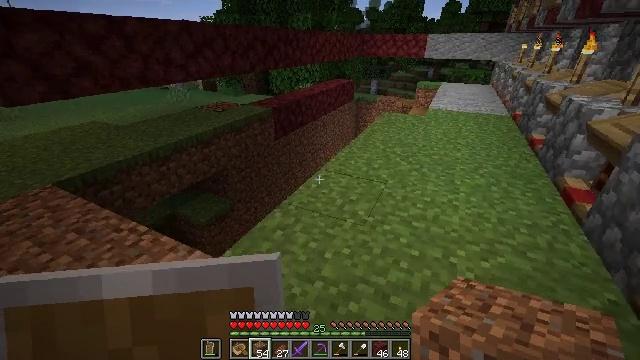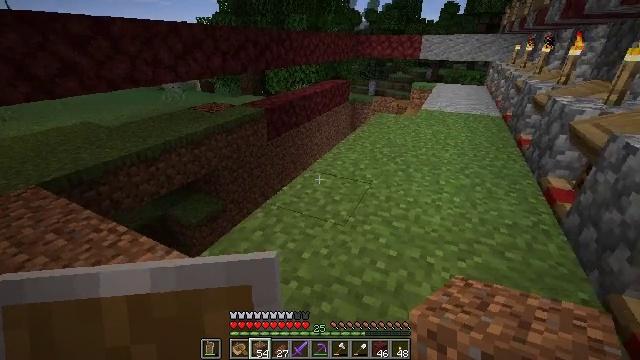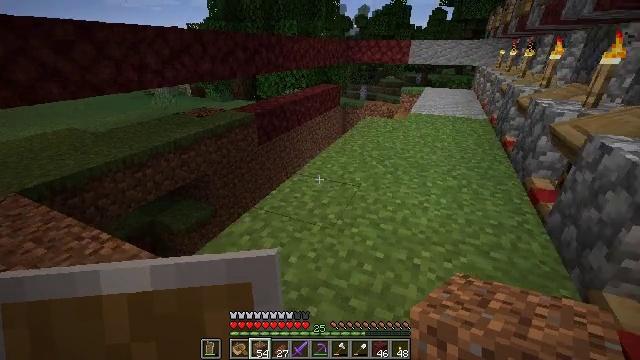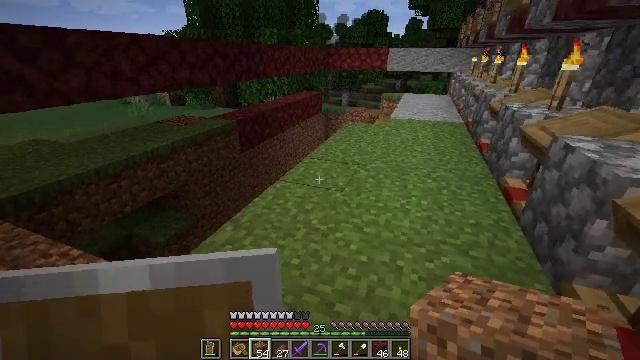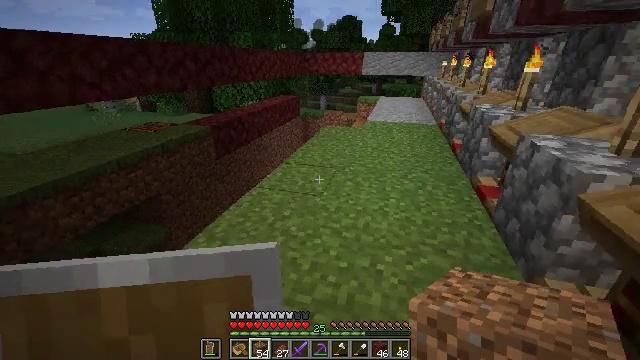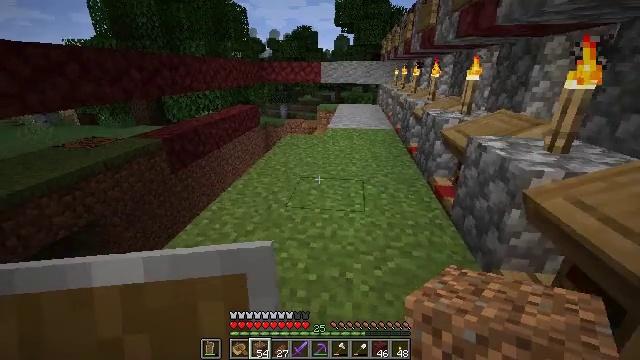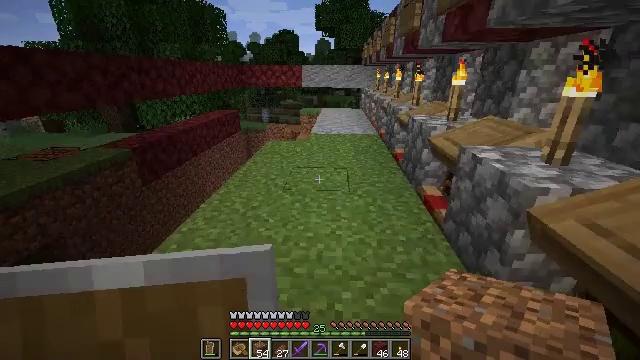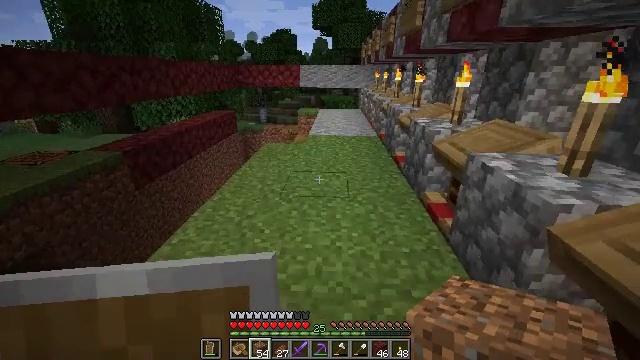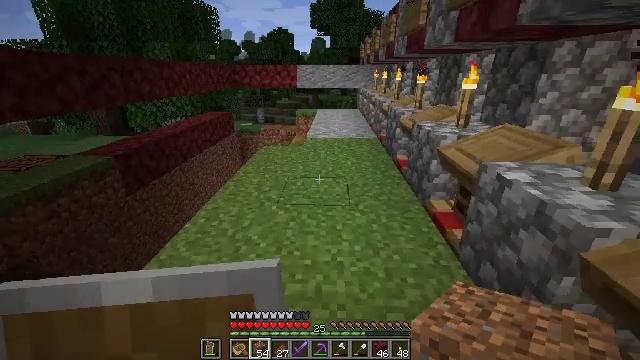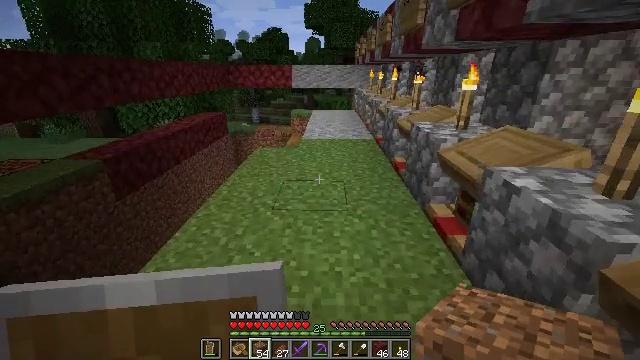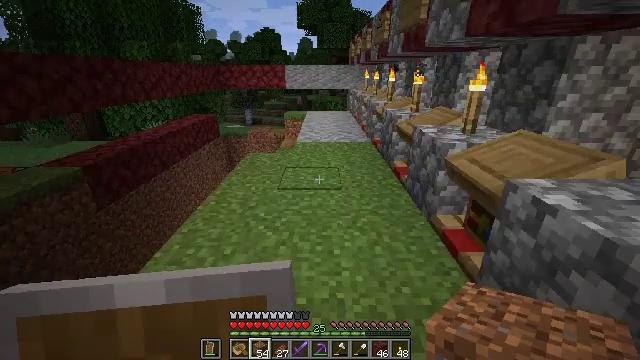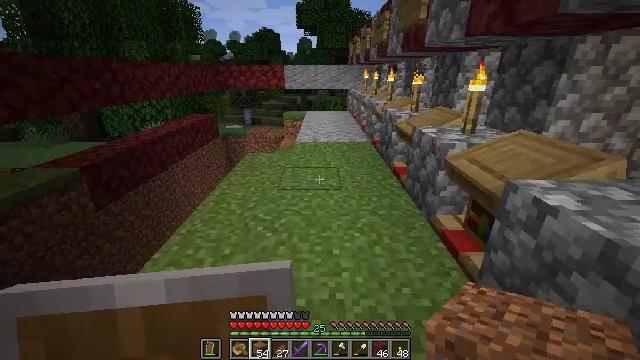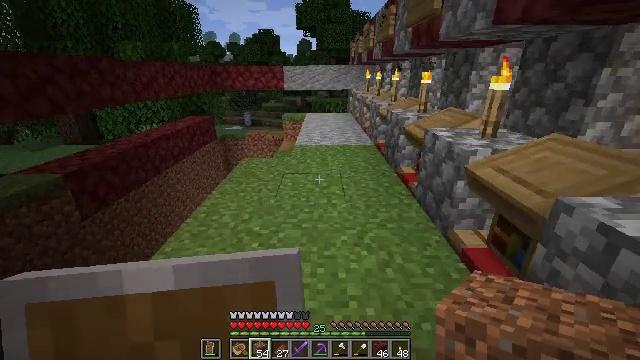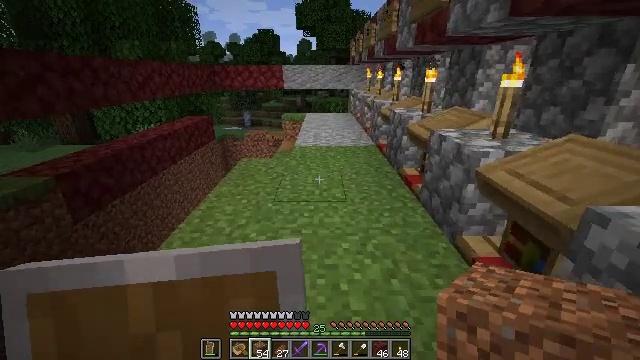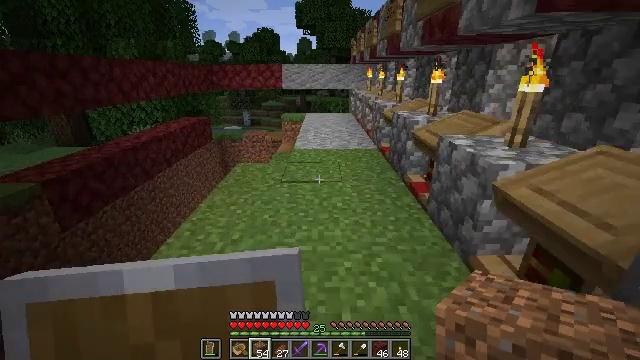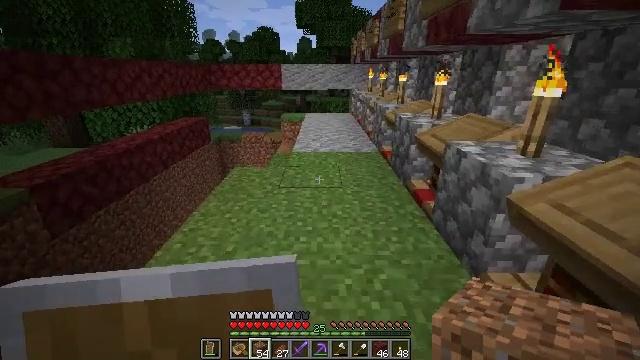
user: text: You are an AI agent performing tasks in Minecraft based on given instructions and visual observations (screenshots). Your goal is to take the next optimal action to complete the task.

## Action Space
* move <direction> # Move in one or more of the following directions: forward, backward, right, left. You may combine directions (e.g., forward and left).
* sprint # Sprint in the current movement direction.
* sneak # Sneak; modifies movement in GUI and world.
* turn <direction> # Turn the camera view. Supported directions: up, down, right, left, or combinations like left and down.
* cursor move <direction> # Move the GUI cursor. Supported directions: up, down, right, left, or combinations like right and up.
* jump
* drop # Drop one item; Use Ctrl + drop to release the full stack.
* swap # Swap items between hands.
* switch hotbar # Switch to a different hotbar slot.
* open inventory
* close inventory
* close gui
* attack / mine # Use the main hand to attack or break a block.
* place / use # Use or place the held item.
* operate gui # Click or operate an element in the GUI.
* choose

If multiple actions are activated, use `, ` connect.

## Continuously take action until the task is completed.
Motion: motion action
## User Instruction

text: Recycle the andesite slab piece.
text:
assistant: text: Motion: no_op
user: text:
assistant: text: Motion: turn right
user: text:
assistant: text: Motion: turn right and up
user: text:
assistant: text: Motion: move forward, turn right
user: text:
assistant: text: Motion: move forward, turn right and up
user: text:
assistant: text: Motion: move forward, turn right
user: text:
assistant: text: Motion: move forward
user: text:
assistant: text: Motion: move forward
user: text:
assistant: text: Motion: move forward, turn right
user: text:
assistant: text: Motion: move forward, turn right
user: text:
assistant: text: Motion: move forward
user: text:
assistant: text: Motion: move forward
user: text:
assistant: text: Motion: move forward
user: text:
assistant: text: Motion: move forward
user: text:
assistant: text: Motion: move forward
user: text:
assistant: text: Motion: move forward
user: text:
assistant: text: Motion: move forward
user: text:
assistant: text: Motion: move forward
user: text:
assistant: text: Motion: move forward
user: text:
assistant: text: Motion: move forward
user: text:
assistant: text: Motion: move forward
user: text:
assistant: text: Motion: move forward
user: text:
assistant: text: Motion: move forward
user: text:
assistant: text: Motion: move forward
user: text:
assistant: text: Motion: move forward
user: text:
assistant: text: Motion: move forward
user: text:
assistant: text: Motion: move forward
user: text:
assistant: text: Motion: move forward
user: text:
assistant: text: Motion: move forward
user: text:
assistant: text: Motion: move forward